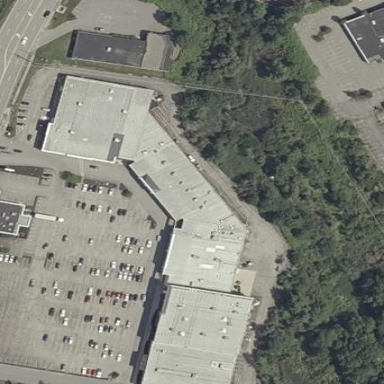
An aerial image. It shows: Mall building.